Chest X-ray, AP view. Patient: 32 years old, sex M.
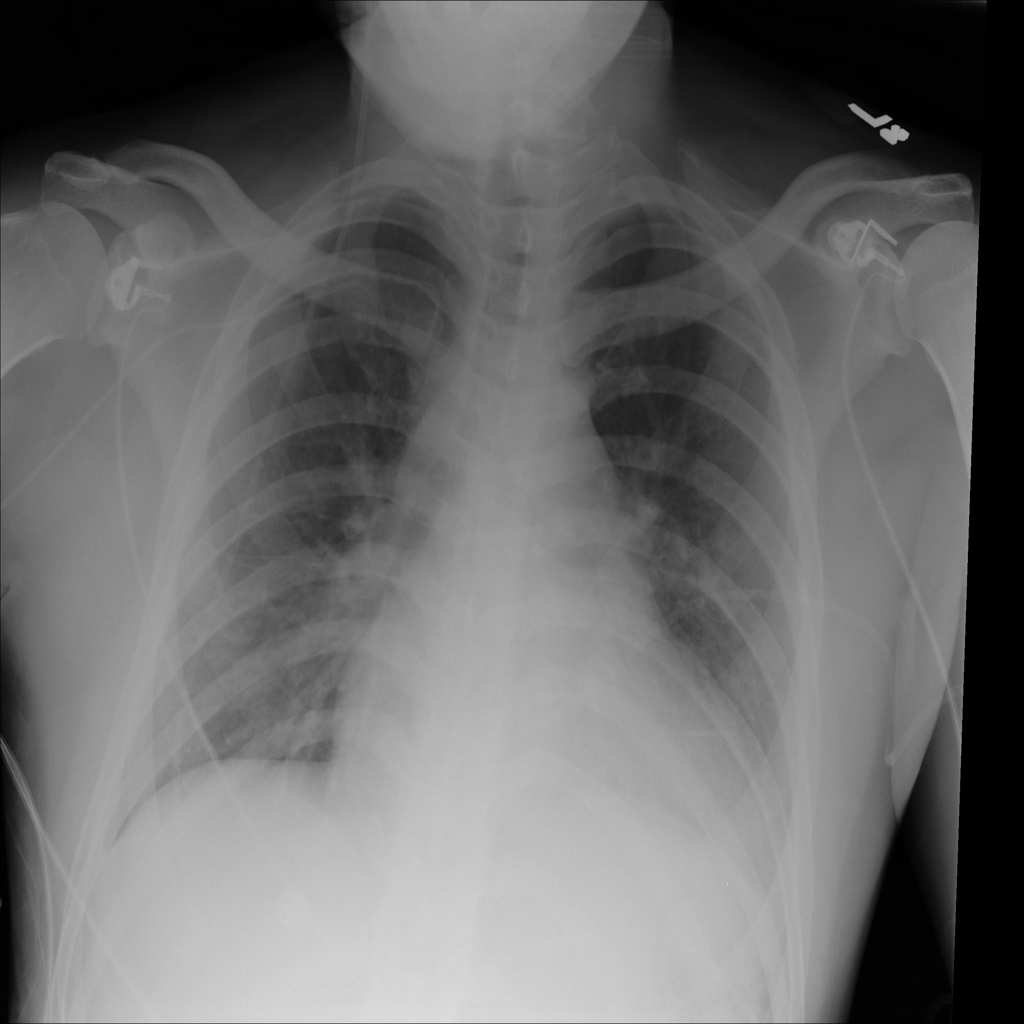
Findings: Consolidation